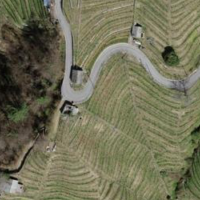
EUNIS habitat code: 24
Species observed at this site:
Apoderus coryli